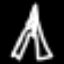
Label: The Eiffel Tower